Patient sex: F
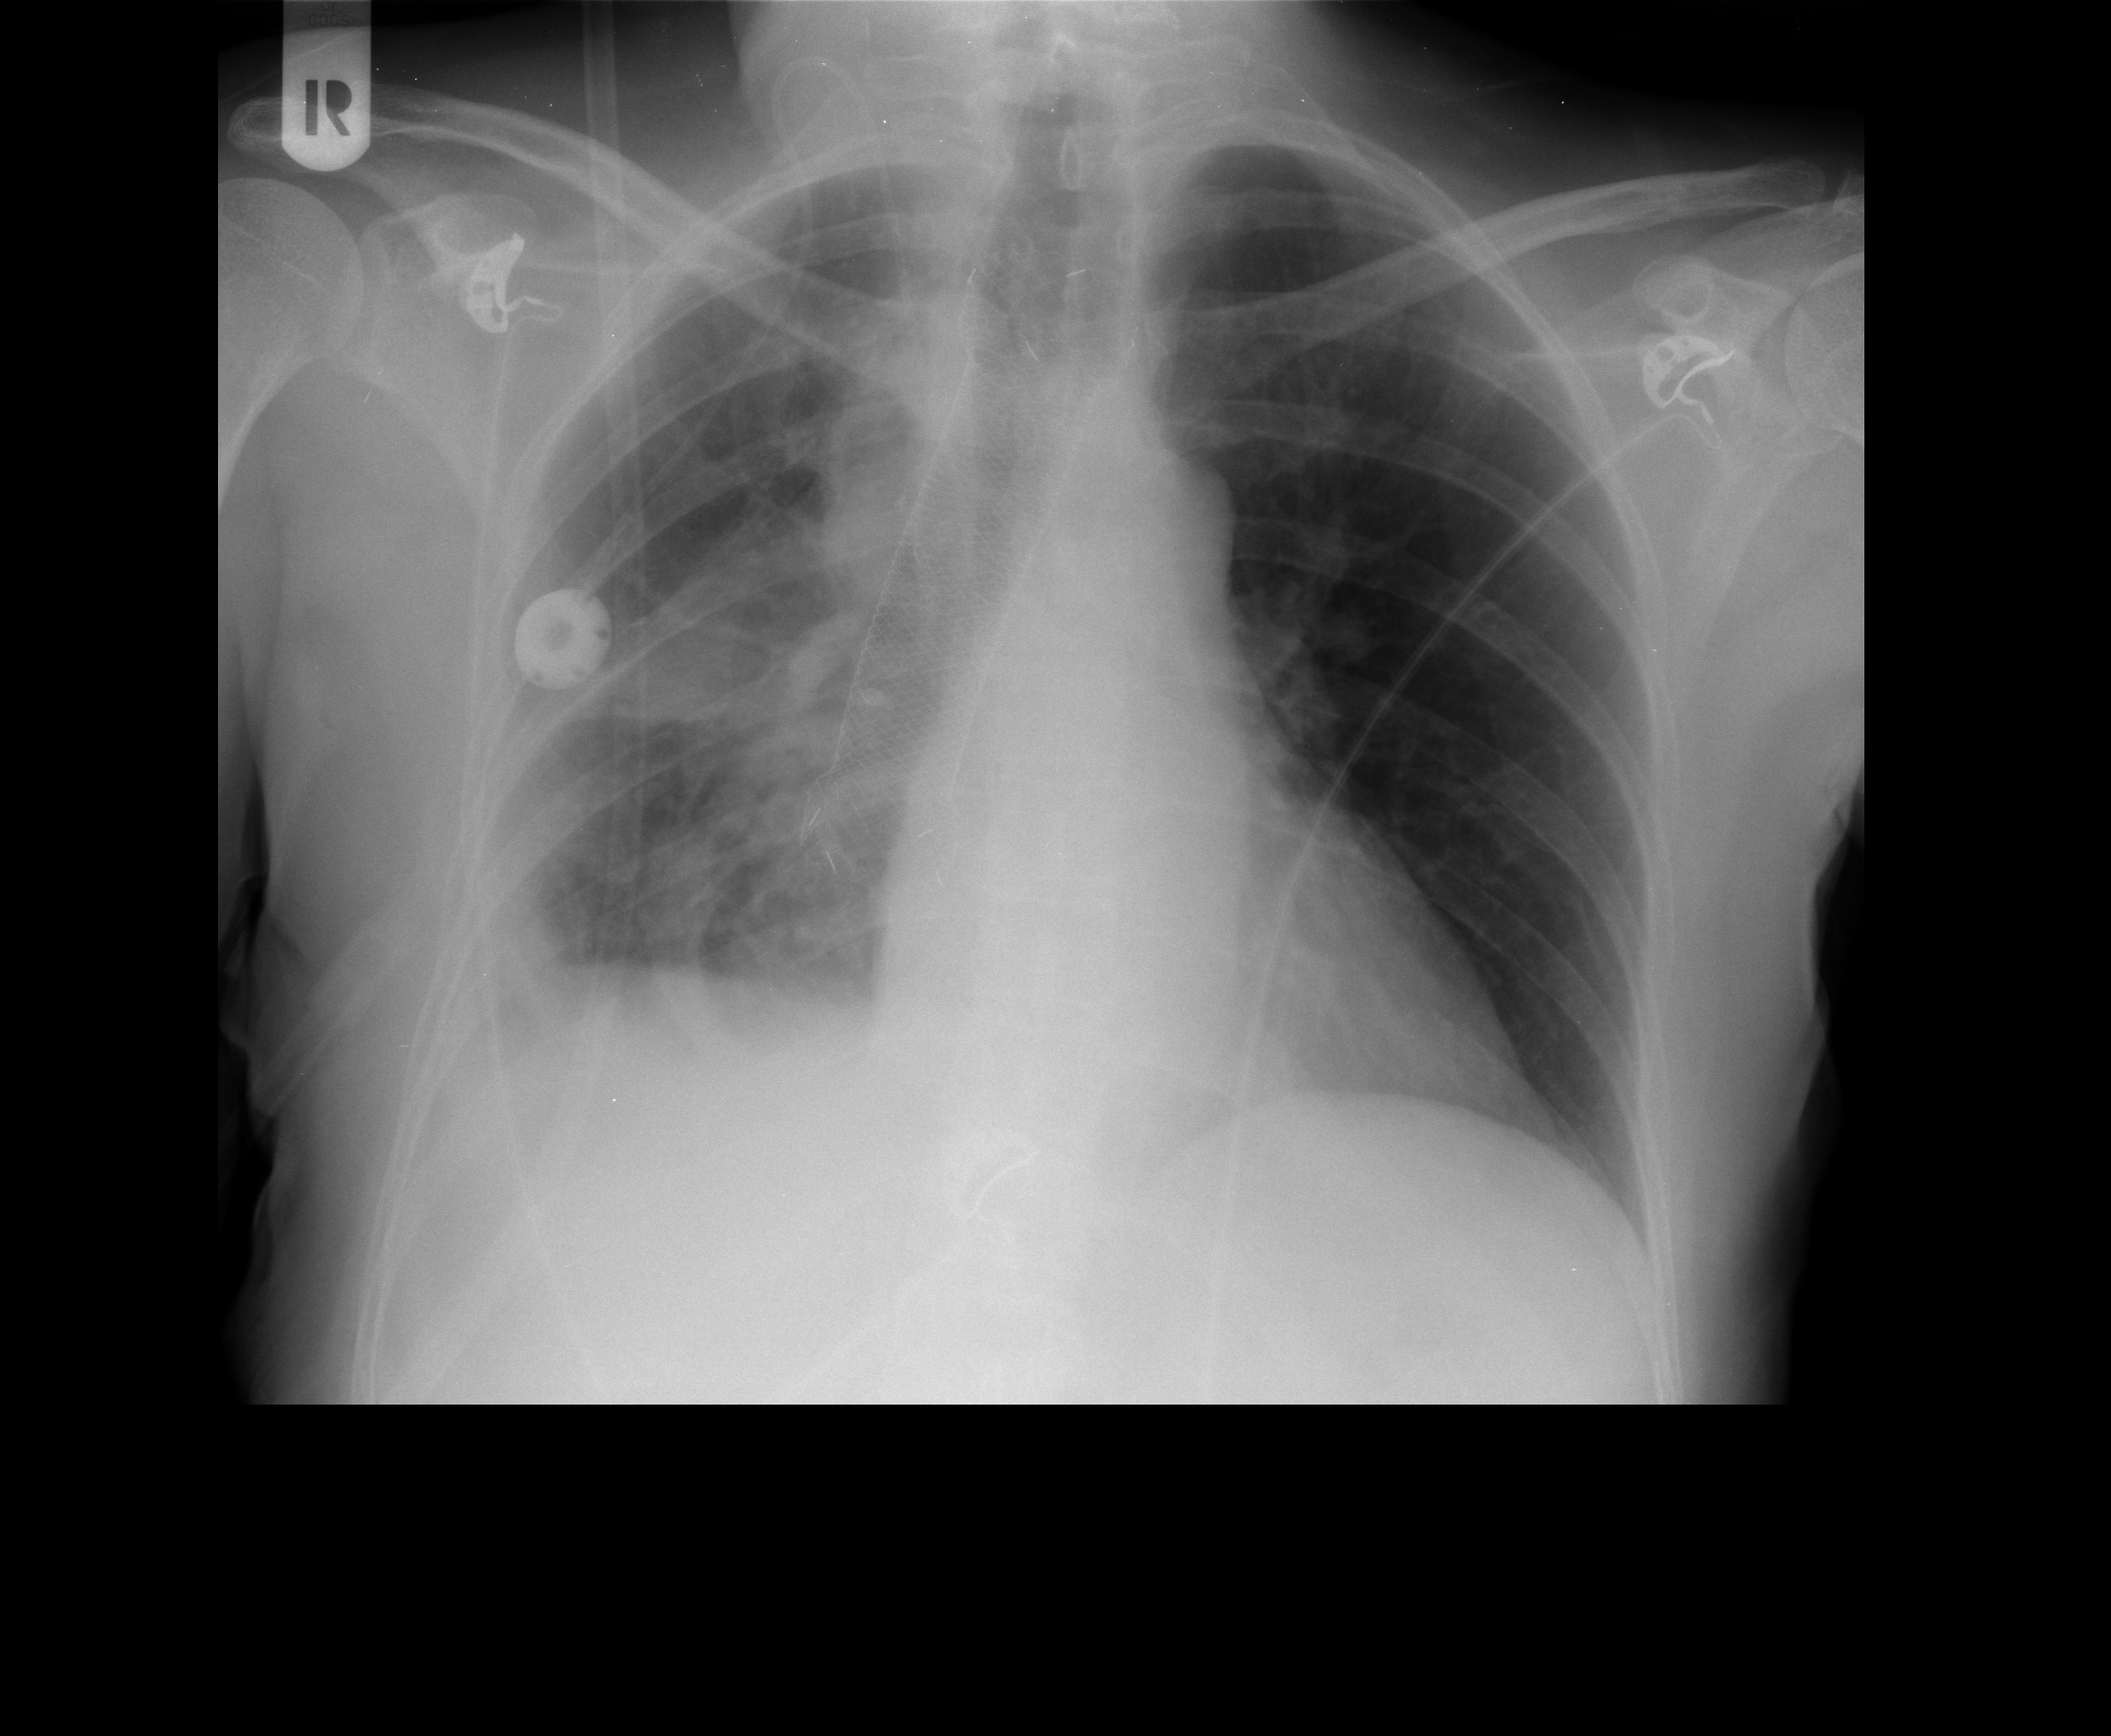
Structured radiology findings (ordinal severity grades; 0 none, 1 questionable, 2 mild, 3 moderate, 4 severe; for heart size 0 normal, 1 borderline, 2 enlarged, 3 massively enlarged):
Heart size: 2
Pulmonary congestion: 0
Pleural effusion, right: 2
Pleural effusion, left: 0
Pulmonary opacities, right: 1
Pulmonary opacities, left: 0
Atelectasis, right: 2
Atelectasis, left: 0